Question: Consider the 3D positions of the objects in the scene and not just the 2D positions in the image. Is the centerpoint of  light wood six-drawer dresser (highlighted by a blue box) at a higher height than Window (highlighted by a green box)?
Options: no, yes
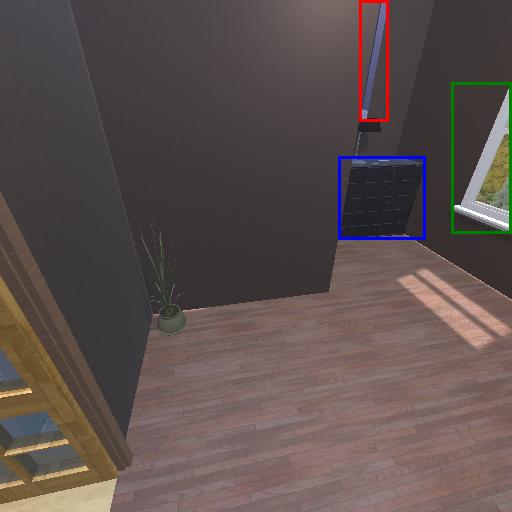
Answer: no